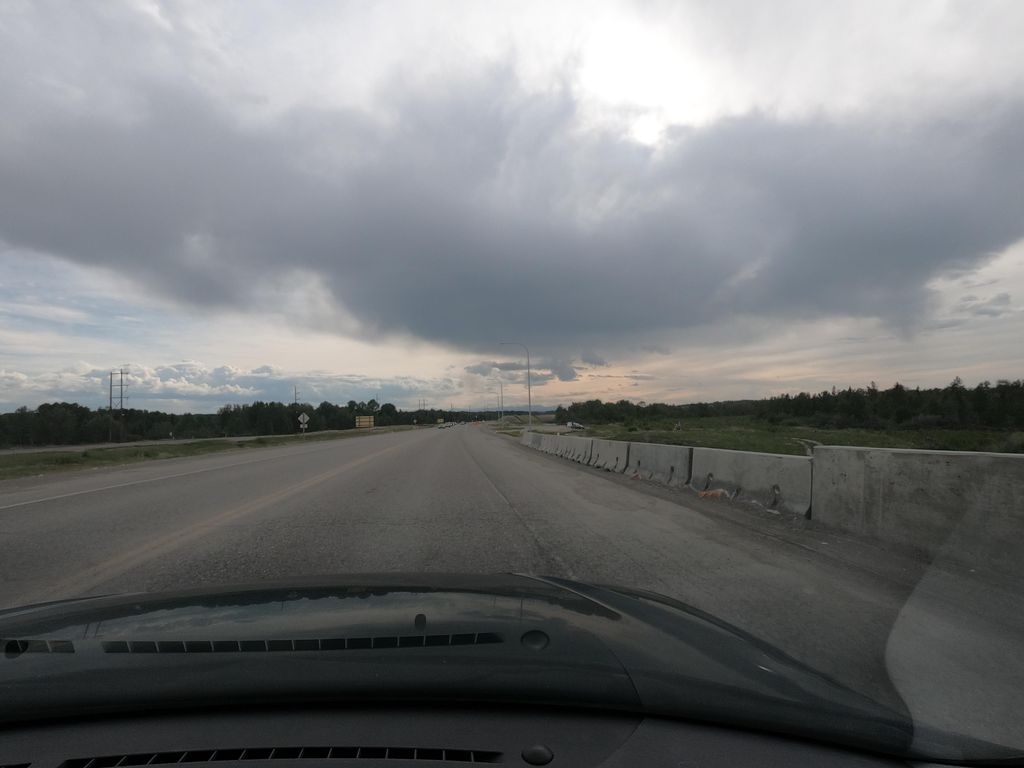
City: calgary